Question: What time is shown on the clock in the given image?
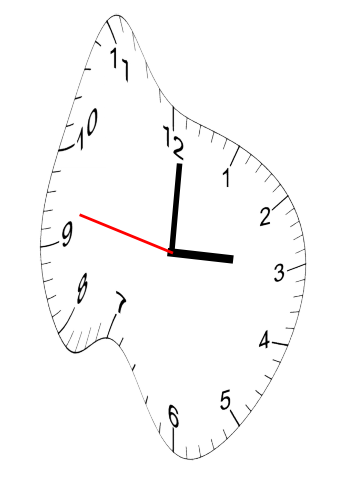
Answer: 03:00:47